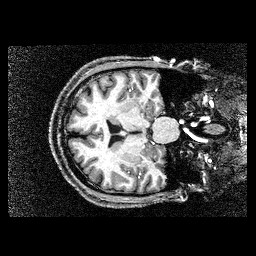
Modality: T1w
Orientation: axial
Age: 27
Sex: male
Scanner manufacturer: siemens
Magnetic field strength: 3 T
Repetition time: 2.4 s
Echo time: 0.00224 s